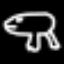
Label: frog